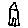
Label: house